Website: crate-barrel
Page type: account-dashboard
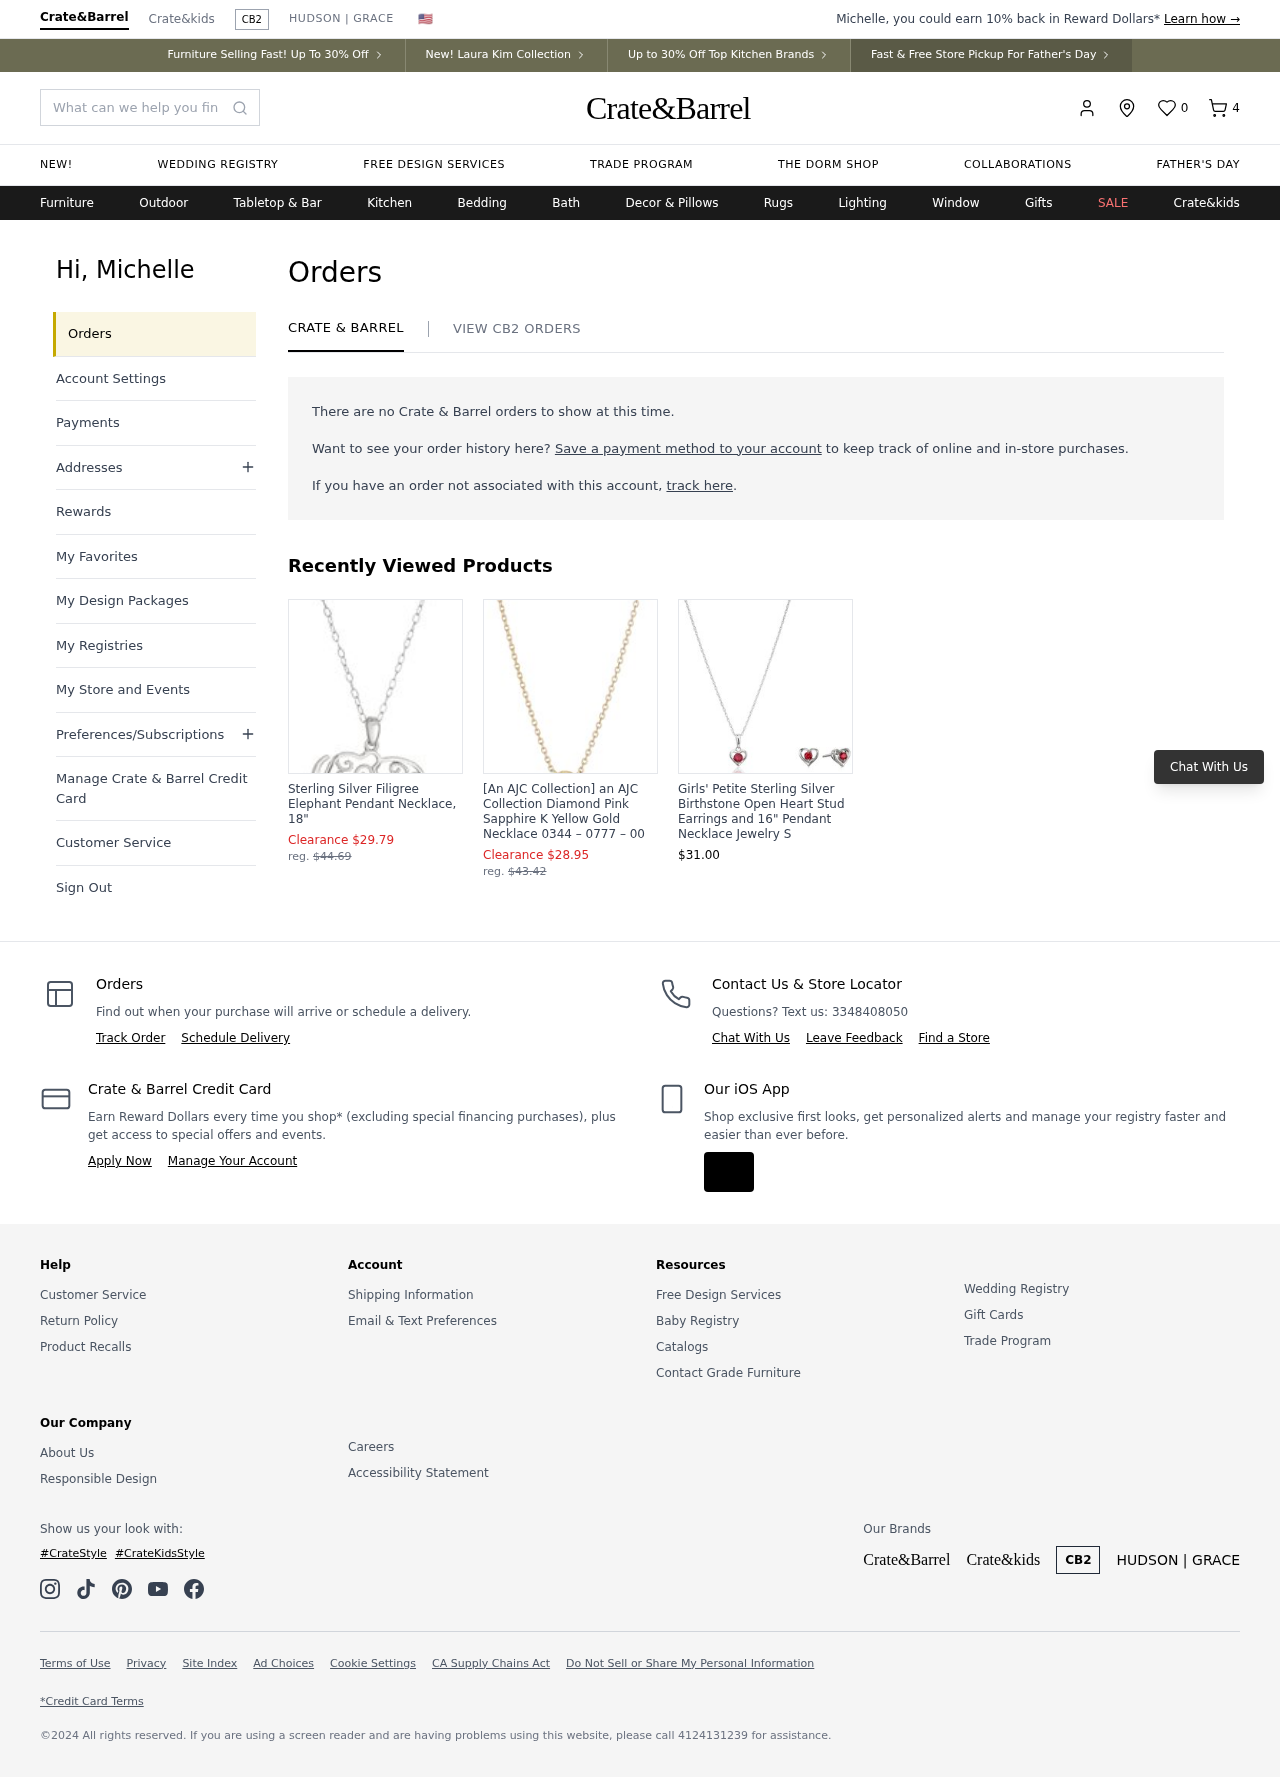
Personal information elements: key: PII_FIRSTNAME
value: Michelle
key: PII_PHONE_ALT
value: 4124131239
Product elements: key: PRODUCT1_NAME
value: Sterling Silver Filigree Elephant Pendant Necklace, 18"
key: PRODUCT1_PRICE
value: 29.79
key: PRODUCT2_NAME
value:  [An AJC Collection] an AJC Collection Diamond Pink Sapphire K Yellow Gold Necklace 0344 – 0777 – 00
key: PRODUCT2_PRICE
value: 28.95
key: PRODUCT3_NAME
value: Girls' Petite Sterling Silver Birthstone Open Heart Stud Earrings and 16" Pendant Necklace Jewelry S
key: PRODUCT3_PRICE
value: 31
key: PRODUCT1_ORIGINAL_PRICE
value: $44.69
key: PRODUCT2_ORIGINAL_PRICE
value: $43.42
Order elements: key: ORDER_NUM_ITEMS
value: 4
Search elements: key: HEADER_SEARCH
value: What can we help you find?
Other elements: key: FAVORITES_COUNT
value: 0